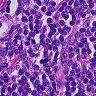
Metastatic tissue present: no